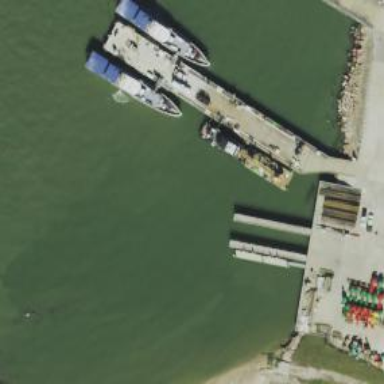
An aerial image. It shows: Pier with boat lift on the waterway.